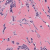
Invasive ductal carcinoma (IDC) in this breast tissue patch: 1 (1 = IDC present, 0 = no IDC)